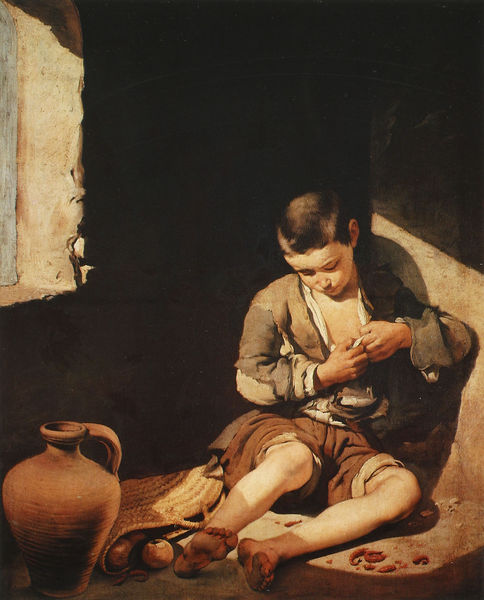
Titel: Der Straßenjunge
Künstler: Bartolomé Esteban Murillo
Institution: Paris, Musée du Louvre
Schlagwörter: gemälde, hand, schatten, sitzen, braun, fenster, licht, hemd, kind, krug, äpfel, klar, lesen, korb, junge, knabe, geheimnis, barfuß, tasche, egel, zerlumpt, llicht, zeitvertreibe, kneifen, gemädlde, zurückgezogenheit